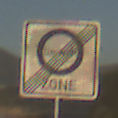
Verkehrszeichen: EndeUmweltzone
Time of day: SunriseSunset
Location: Outdoor (Nature)
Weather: PartlyCloudy
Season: NotSpecified
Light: Natural